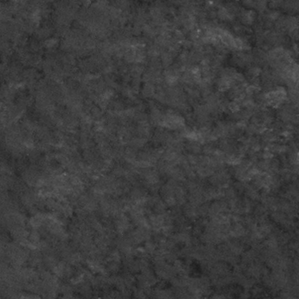
Label: frost